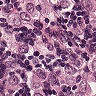
Metastatic tissue present: yes